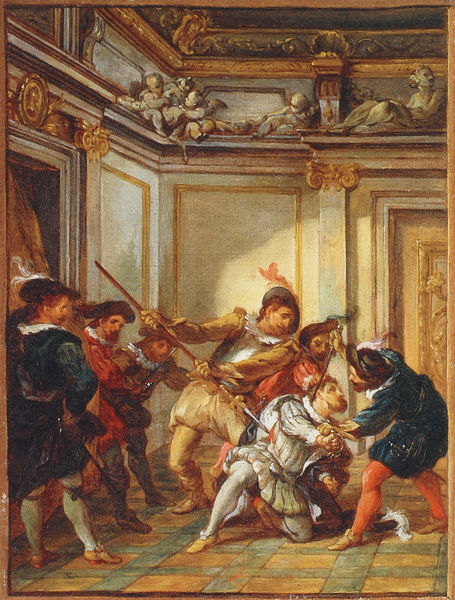
Titel: Die Ermordung des Duc de Guise
Künstler: Jean - Francois de Troy
Institution: Pau, Musée National du Château
Schlagwörter: feder, kampf, mann, weiß, gelb, frankreich, hut, männer, haus, rot, mord, stehen, tot, herr, innenraum, kirche, boden, gold, adel, engel, putto, hof, kaiser, könig, stuck, palast, wei0, herrscher, kämpfen, kapitell, dolch, knieen, speer, töten, putten, ermorden, bitten, bauwerk, kirhce, gnade, tötung, adell, speet, barrettt